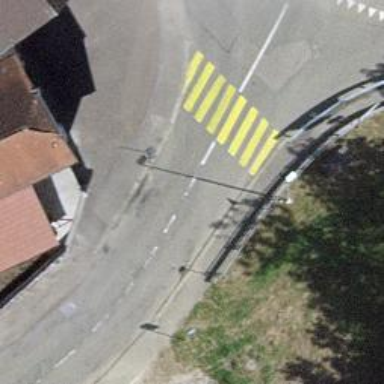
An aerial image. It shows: Zebra crossing on the road.